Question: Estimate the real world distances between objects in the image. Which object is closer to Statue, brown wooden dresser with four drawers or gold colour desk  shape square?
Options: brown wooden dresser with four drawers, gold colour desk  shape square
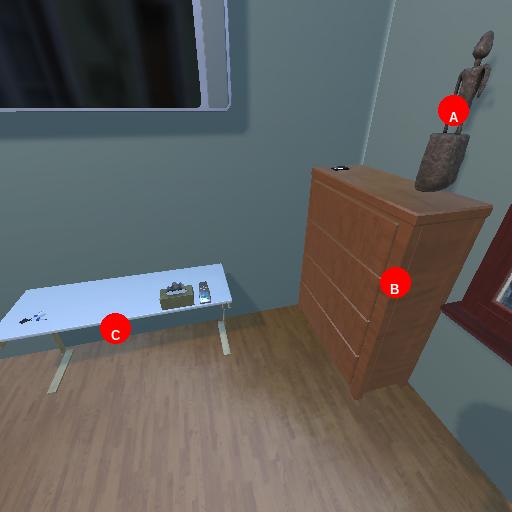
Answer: brown wooden dresser with four drawers